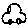
Label: car